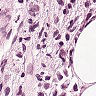
Metastatic tissue present: yes